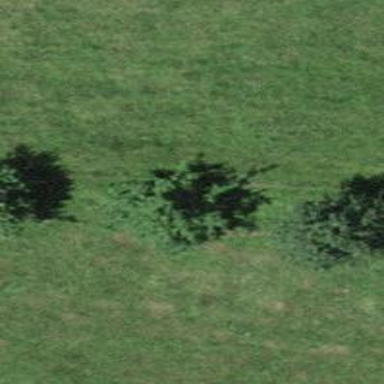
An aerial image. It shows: Single tag "natural: tree."